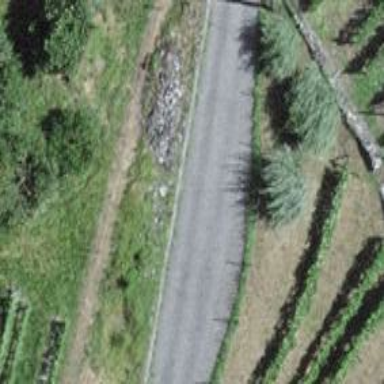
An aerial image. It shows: Passing place on the road.